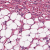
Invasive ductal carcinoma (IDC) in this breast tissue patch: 1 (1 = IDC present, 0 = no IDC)